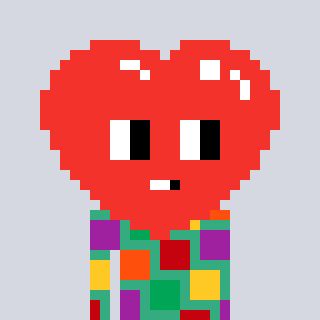
a pixel art character with square red glasses, a heart-shaped head and a teal-colored body on a cool background